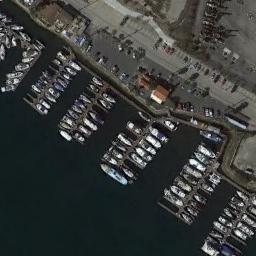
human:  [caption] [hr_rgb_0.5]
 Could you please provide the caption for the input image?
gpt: Many ships are in the harbor .

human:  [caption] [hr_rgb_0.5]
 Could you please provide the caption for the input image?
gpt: There are many boats moored on the sea by the harbor, Which is next to the parking lot and the lawn .

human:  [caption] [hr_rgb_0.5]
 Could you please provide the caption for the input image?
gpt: The harbor has lots of neatly docked boats and a parking lot is next to the harbor .

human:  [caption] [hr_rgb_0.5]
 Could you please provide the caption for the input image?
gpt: There are many boats at the harbor beside a parking lot .

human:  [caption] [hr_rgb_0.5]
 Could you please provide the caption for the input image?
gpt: The ship stopped in good order at the harbor .